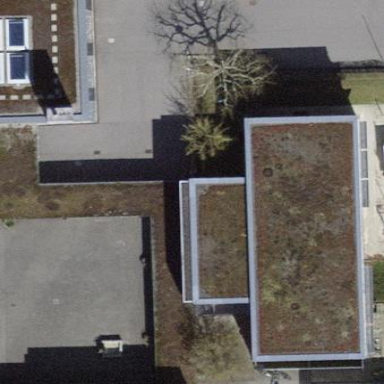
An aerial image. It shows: School building with school amenities.